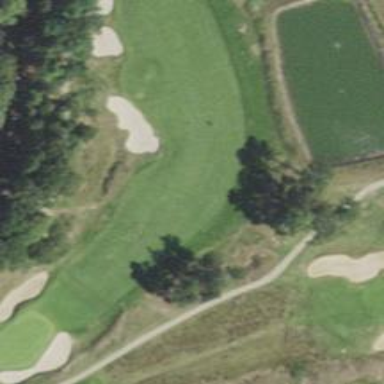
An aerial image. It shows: View of golf hole.